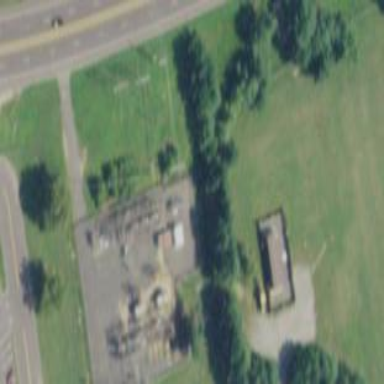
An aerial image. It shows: Fence surrounds minor distribution power substation.